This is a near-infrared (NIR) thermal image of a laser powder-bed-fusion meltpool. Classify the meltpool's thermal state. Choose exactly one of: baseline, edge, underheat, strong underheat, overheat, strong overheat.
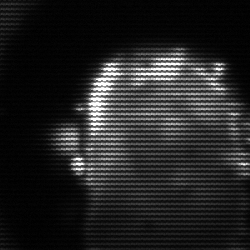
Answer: baseline